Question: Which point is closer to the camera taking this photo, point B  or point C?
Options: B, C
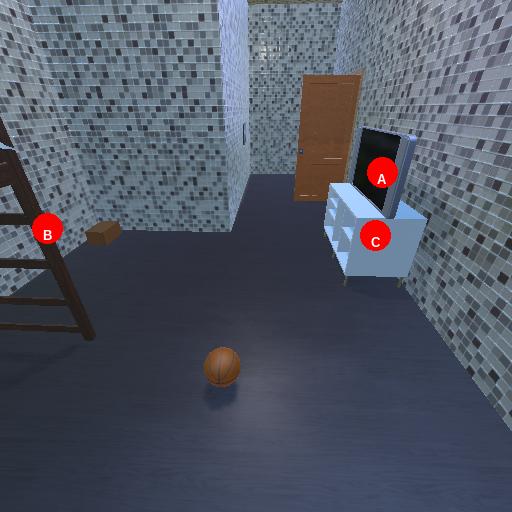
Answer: B